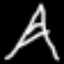
Label: The Eiffel Tower